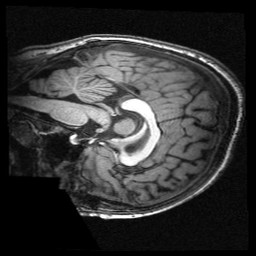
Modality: T1w
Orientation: sagittal
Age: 9
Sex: male
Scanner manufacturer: siemens
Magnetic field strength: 3 T
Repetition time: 2.3 s
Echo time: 0.00336 s